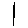
Label: line